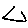
Label: triangle